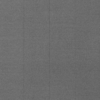
Label: dusty